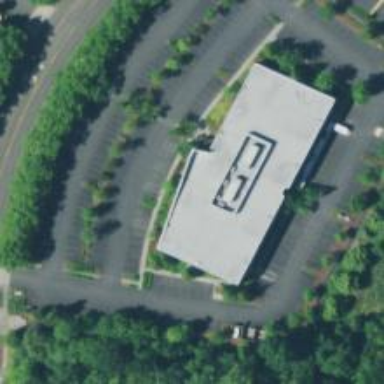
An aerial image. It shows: Parking space.